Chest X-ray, PA view. Patient: 70 years old, sex M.
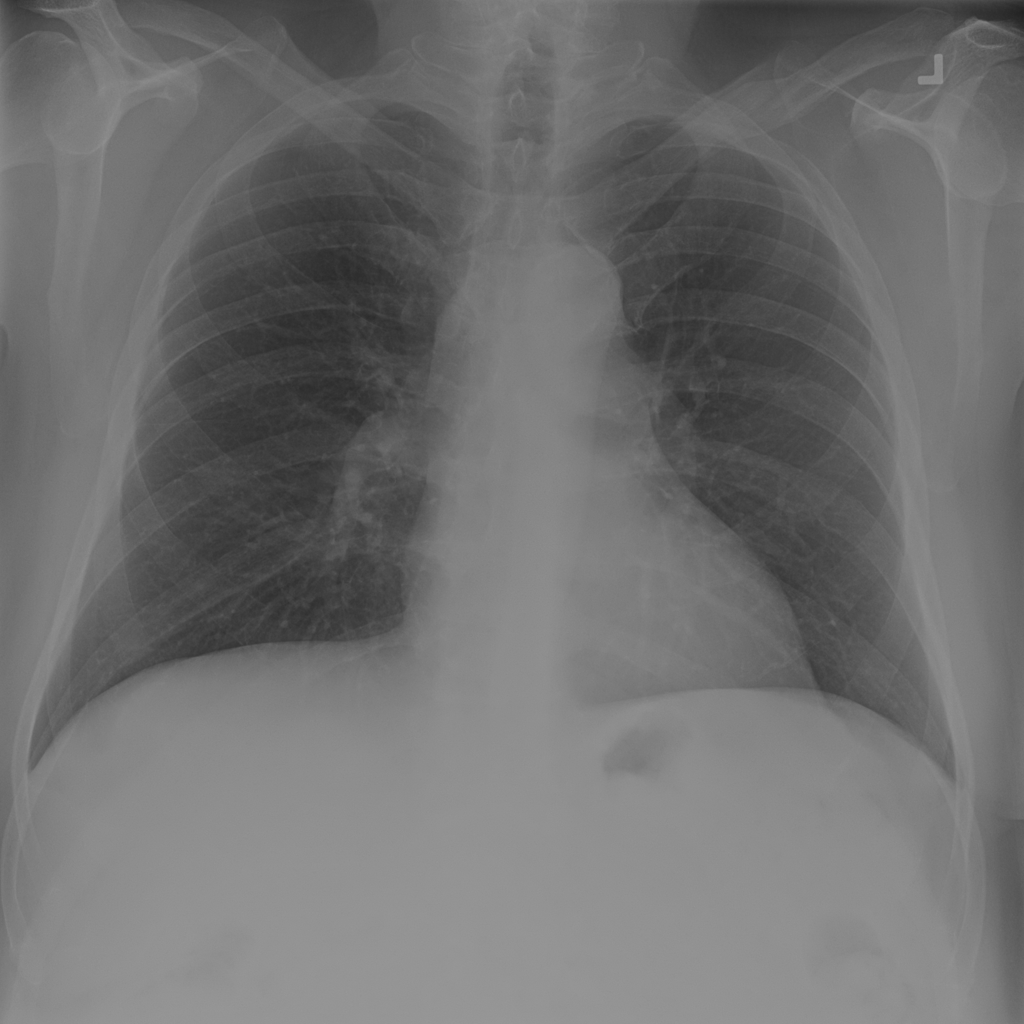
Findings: Infiltration